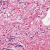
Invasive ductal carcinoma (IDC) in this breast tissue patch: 0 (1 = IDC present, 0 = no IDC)